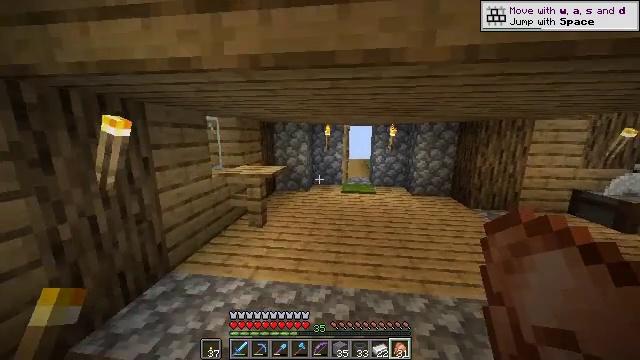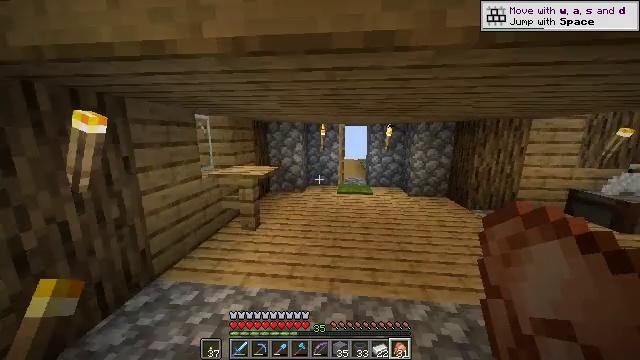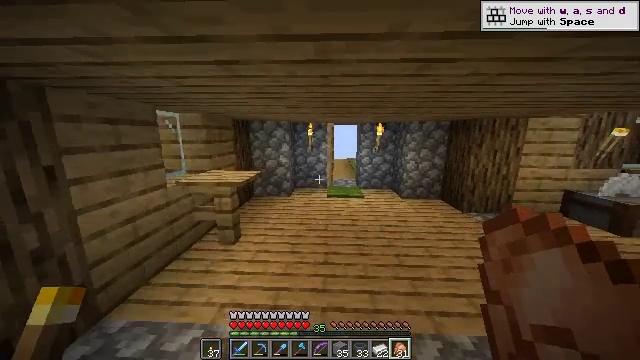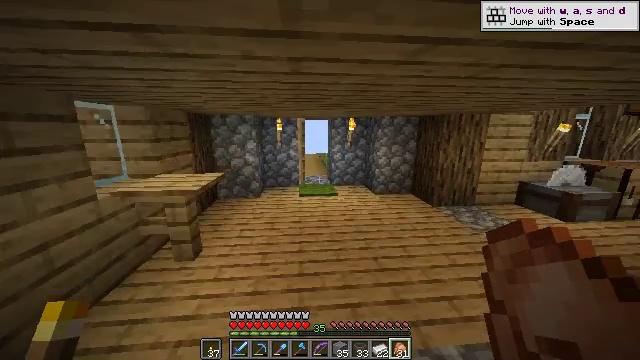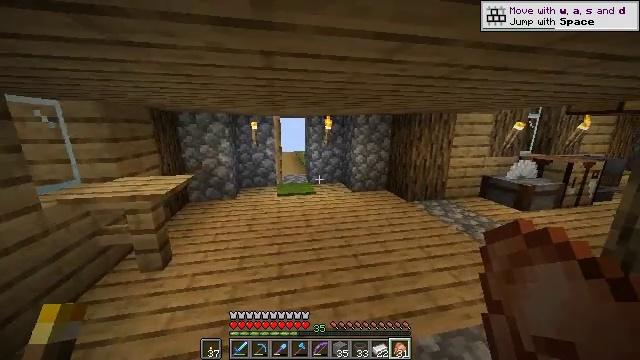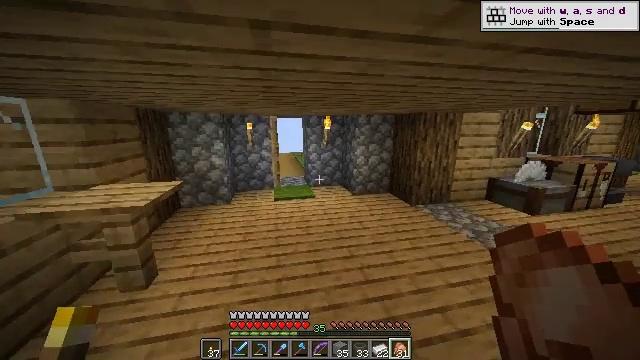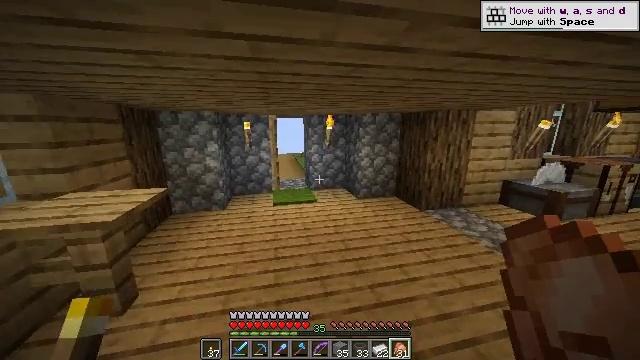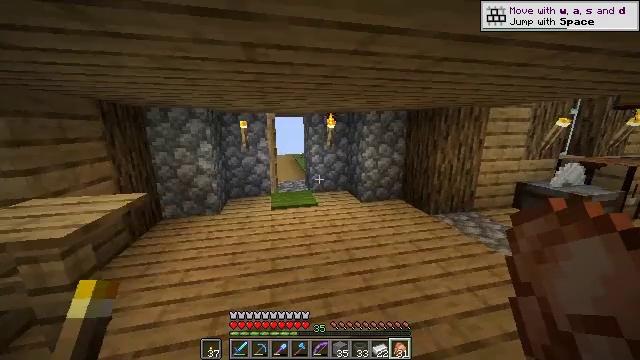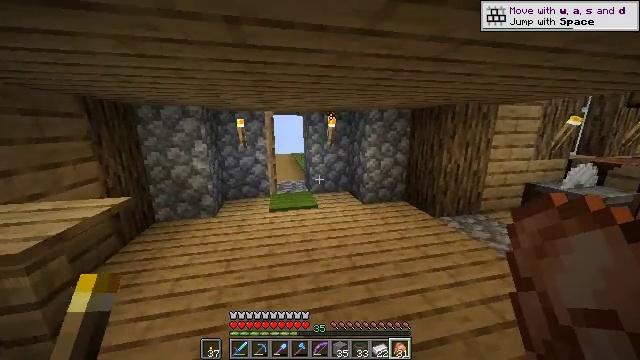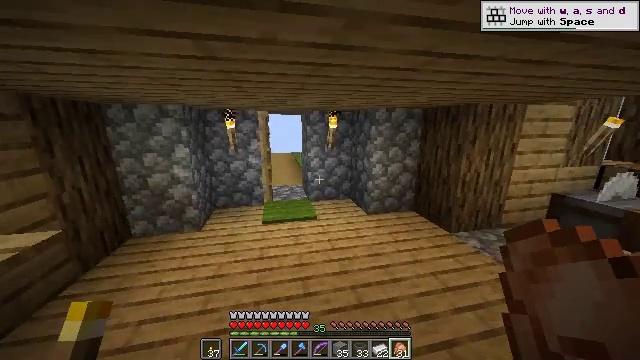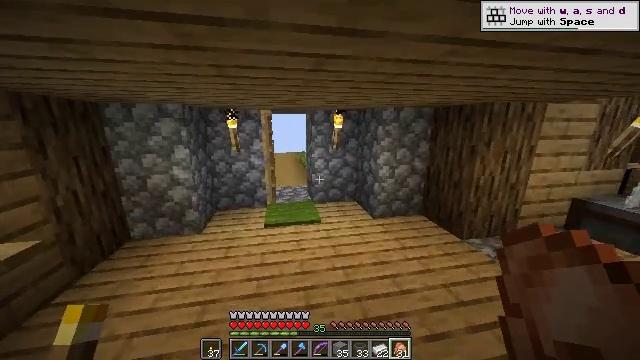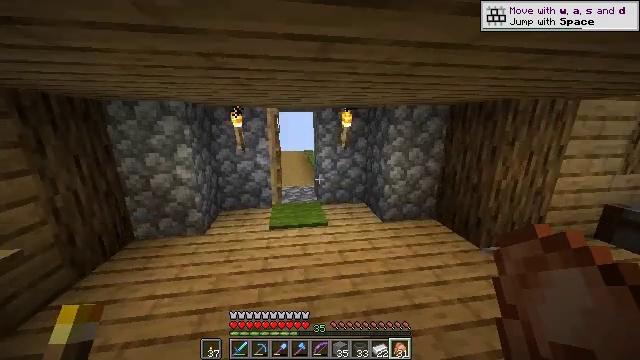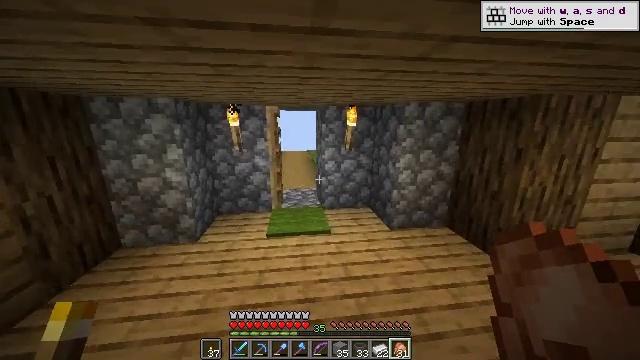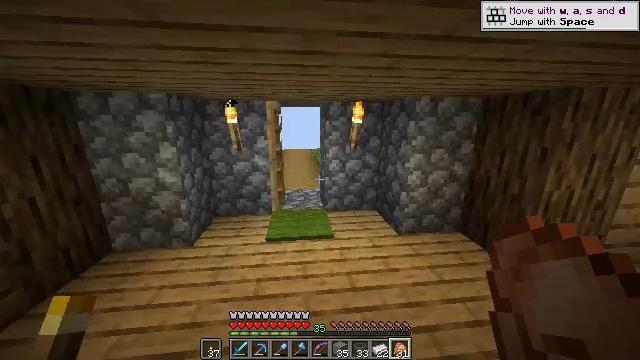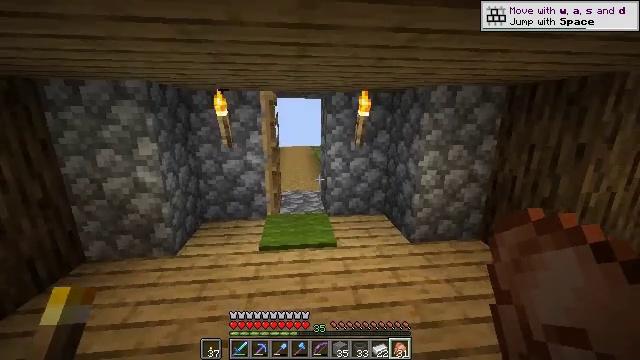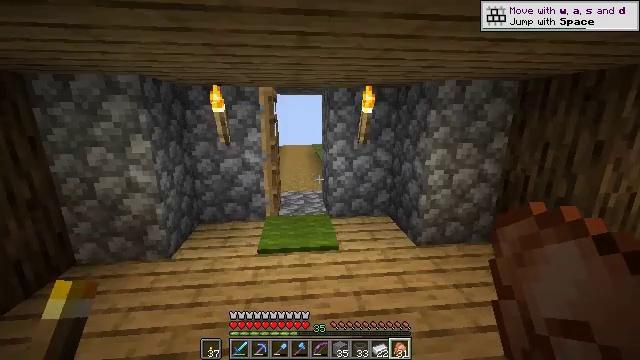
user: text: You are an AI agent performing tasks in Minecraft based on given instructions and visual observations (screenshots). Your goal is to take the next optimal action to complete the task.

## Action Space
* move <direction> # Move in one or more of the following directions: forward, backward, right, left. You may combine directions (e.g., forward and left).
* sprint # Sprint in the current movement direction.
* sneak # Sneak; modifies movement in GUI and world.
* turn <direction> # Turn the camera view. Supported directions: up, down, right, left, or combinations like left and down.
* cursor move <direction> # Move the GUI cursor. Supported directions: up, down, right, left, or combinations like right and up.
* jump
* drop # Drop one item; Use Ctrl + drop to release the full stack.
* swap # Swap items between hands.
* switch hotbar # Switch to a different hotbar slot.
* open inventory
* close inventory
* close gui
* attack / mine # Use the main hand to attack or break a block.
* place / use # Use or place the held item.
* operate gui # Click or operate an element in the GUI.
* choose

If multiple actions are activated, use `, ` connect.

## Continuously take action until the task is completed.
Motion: motion action
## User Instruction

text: Put necessary items in the crafting grid to craft an emerald.
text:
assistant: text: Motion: move forward, turn right
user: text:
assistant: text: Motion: move forward, turn right
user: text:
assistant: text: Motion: move forward, sprint, turn right and down
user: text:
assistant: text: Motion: move forward, sprint, turn right
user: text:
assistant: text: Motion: move forward, sprint
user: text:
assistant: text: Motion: move forward, sprint
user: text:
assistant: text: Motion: move forward
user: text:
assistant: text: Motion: move forward
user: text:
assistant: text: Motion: move forward
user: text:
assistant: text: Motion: move forward, turn left
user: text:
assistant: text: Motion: move forward, turn left
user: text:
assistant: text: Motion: turn left
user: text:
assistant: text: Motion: turn left
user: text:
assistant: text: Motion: no_op
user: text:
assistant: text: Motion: no_op
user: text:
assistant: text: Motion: no_op
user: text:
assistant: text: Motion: no_op
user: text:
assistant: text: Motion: no_op
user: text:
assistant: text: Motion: no_op
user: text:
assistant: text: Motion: no_op
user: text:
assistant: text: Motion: no_op
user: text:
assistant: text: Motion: no_op
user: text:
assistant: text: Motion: no_op
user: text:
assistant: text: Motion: turn right
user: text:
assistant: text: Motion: turn right
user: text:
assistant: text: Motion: turn right and down
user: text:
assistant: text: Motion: turn right and down
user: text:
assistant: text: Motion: turn right and down
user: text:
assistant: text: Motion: turn right
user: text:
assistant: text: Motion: no_op